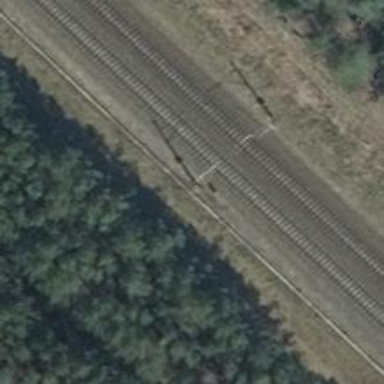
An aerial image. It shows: Milestone along the railway track with catenary mast.